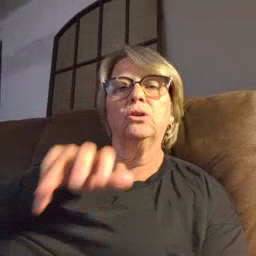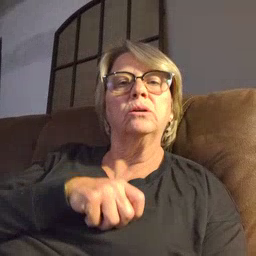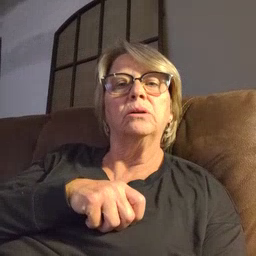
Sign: alligator